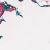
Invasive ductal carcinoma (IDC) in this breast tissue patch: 0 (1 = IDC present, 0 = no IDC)